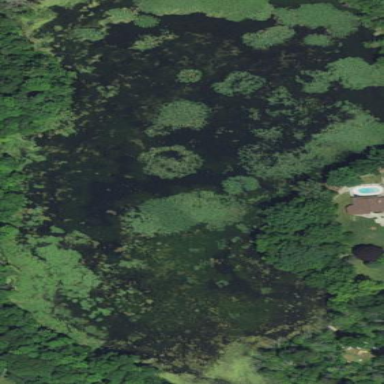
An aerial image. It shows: Peaceful pond surrounded by nature.